Question: In the picture below, "MyCars" is a collection. If an object's property is a collection, then in a PropertyGrid, the value appears as the string "(Collection)" with a button to the right if the item is selected.
The reason I ask is because I have implemented a custom UITypeEditor for the object that will appear in the PropertyGrid in my program. So far, the button on the right appears but the text value is the same as the display name of the property. I'd like a different string to appear there.

Edit: for what it's worth, I know I can override the 'PaintValue' method from UITypeEditor and provide an icon, which I may end up doing if I can't solve this issue, but I'd still like to know if and how that "(Collection)" text can be changed.
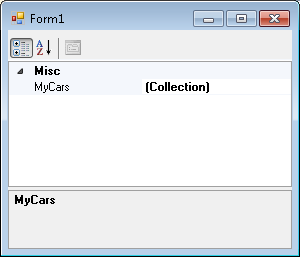
Answer: This article <URL> might be of help.
---
** **
To provide a summarized version of the article (in the event of the link being unavailable), the steps involved in customizing display and description of collection content in a PropertyGrid are as follows:
1. Provide a custom property descriptor by deriving a class form the abstract base class PropertyDescriptor.
2. Override abstract methods and properties. Provide a proper implementation for the DisplayName and description properties.
3. Let your collection class implement the ICustomTypeDescriptor interface.
4. Return a collection of custom property descriptor by the GetProperties() method.
5. Optionally use TypeConverter derived objects provided by .NET or implement your own classes to customize the textual representation of your domain classes. Assign them to the appropriate classes or properties by using the TypeConverterAttribute class.
To globalize the 'PropertyGrid' data, property descriptors may be chained together (See also <URL>.